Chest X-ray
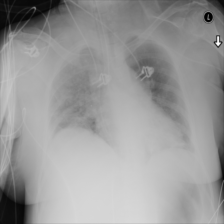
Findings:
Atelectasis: positive
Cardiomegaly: negative
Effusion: negative
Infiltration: negative
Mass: negative
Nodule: negative
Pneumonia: negative
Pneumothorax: negative
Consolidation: negative
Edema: negative
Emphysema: negative
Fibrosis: negative
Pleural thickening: negative
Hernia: negative